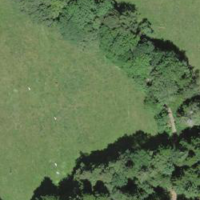
EUNIS habitat code: 44
Species observed at this site:
Fagus sylvatica
Acer pseudoplatanus